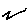
Label: zigzag